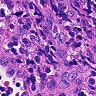
Metastatic tissue present: no